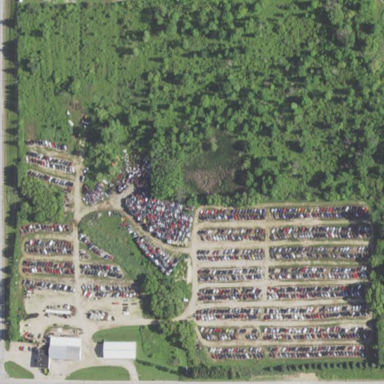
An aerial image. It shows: Industrial area designated for auto wrecking.